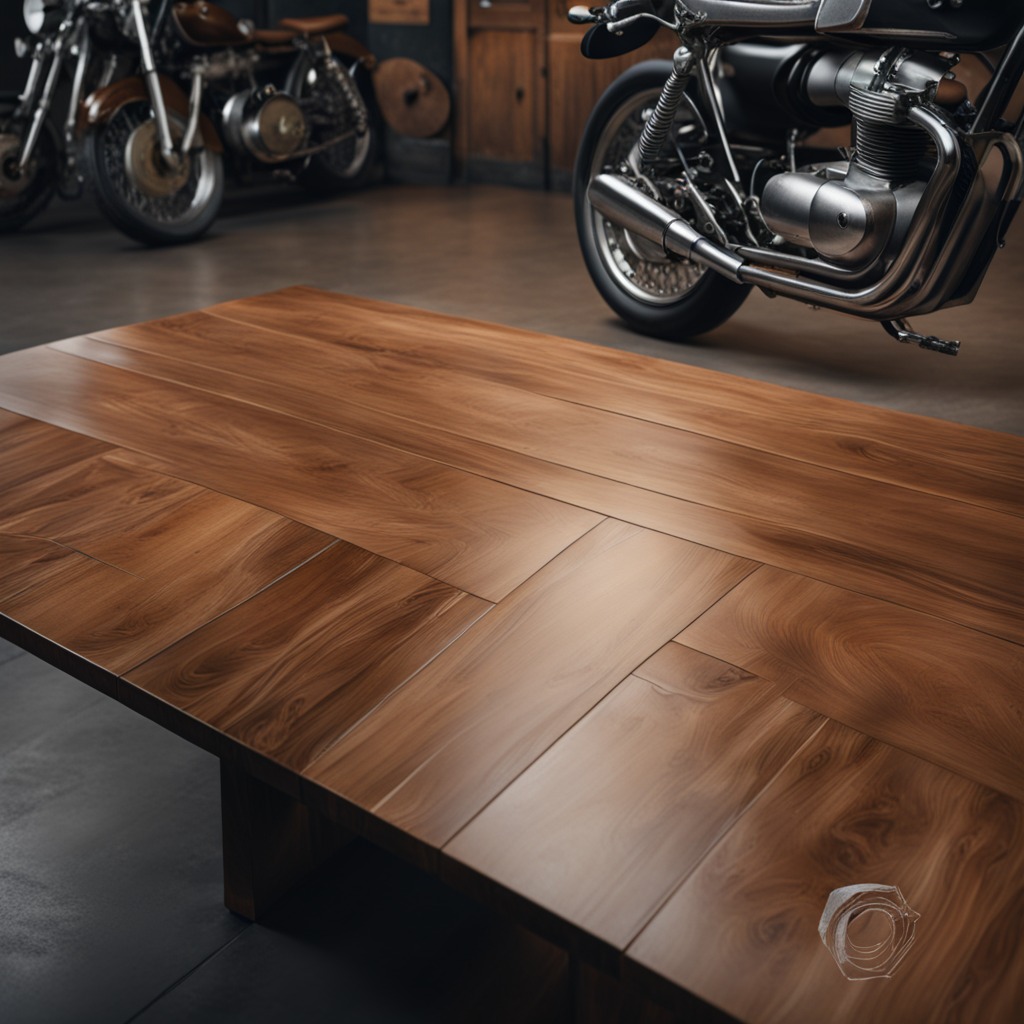
A metal nut is lying on the oil-spilled wooden table in a vintage motorcycle garage.